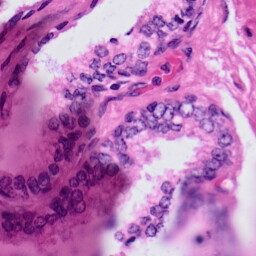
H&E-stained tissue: Prostate